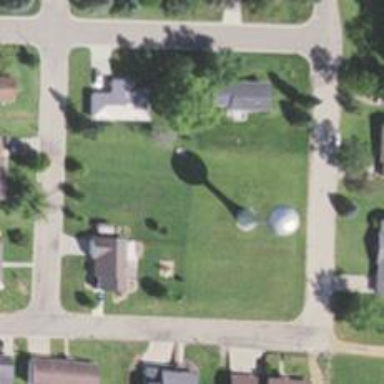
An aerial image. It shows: Water tower that is man-made.